Aerial crown-view tile of a tropical tree (Barro Colorado Island, Panama), acquired 20240813:
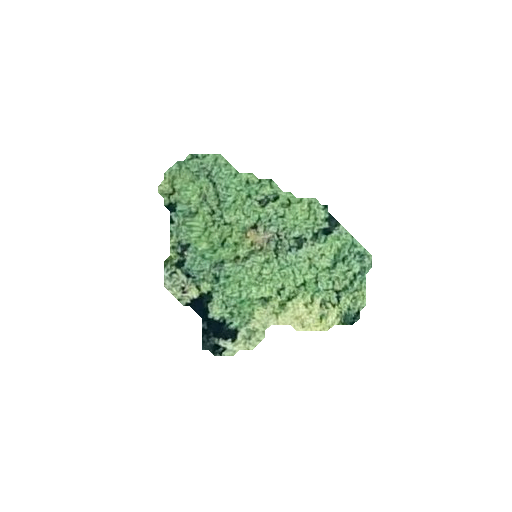
Species: Inga marginata
GBIF accepted scientific name: Inga marginata
Crown area: 42.94 m²